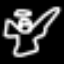
Label: angel